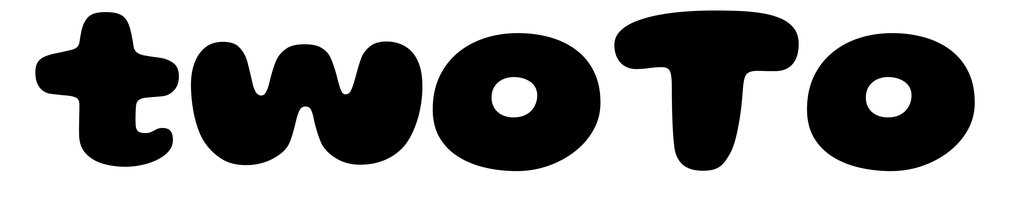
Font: Gluten_ExtraBold